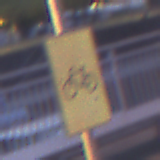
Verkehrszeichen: RadverkehrOhnePfeilsymbol
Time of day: Night
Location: Outdoor (Urban)
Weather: PartlyCloudy
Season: NotSpecified
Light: Artificial